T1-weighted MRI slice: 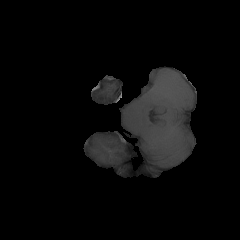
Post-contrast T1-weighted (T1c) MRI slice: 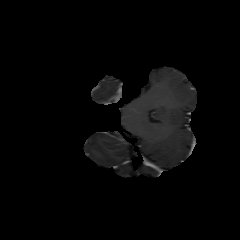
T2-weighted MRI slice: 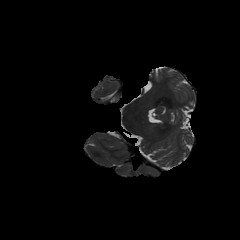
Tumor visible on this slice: no